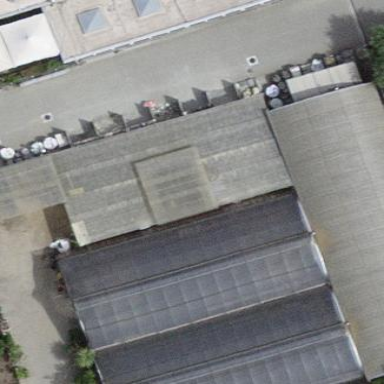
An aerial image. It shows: Greenhouse.